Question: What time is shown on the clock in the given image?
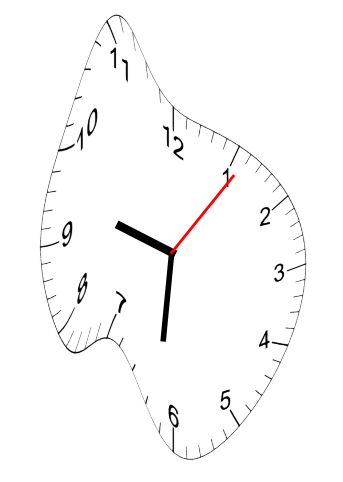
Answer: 09:31:06